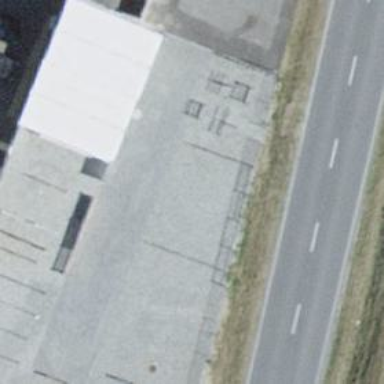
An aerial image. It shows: Commercial building.